Question: i'm trying to create a Sliding Menu for my android app. Well, at this moment i'm not well suceed.
I'm trying to do something like this:

If I press button A, in option view will appear A's options, if I press B, same thing happens, C...
Can you help me?
Thanks a lot.
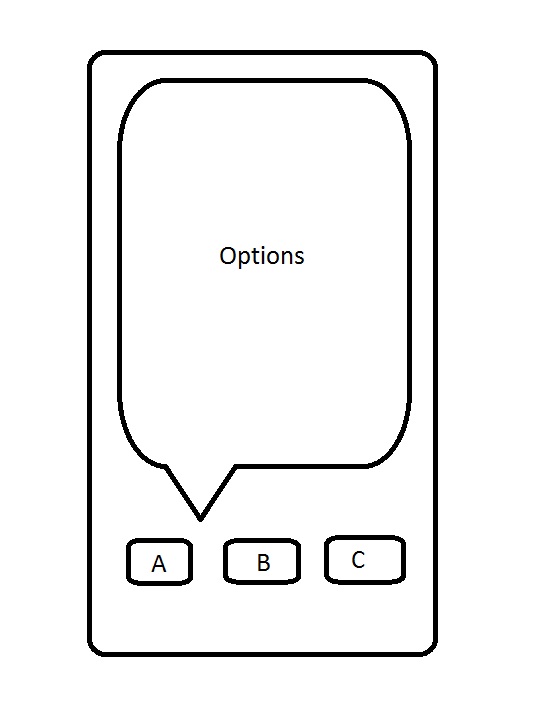
Answer:
see this: How to Create QuickAction Dialog in Android : <URL>